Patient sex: M
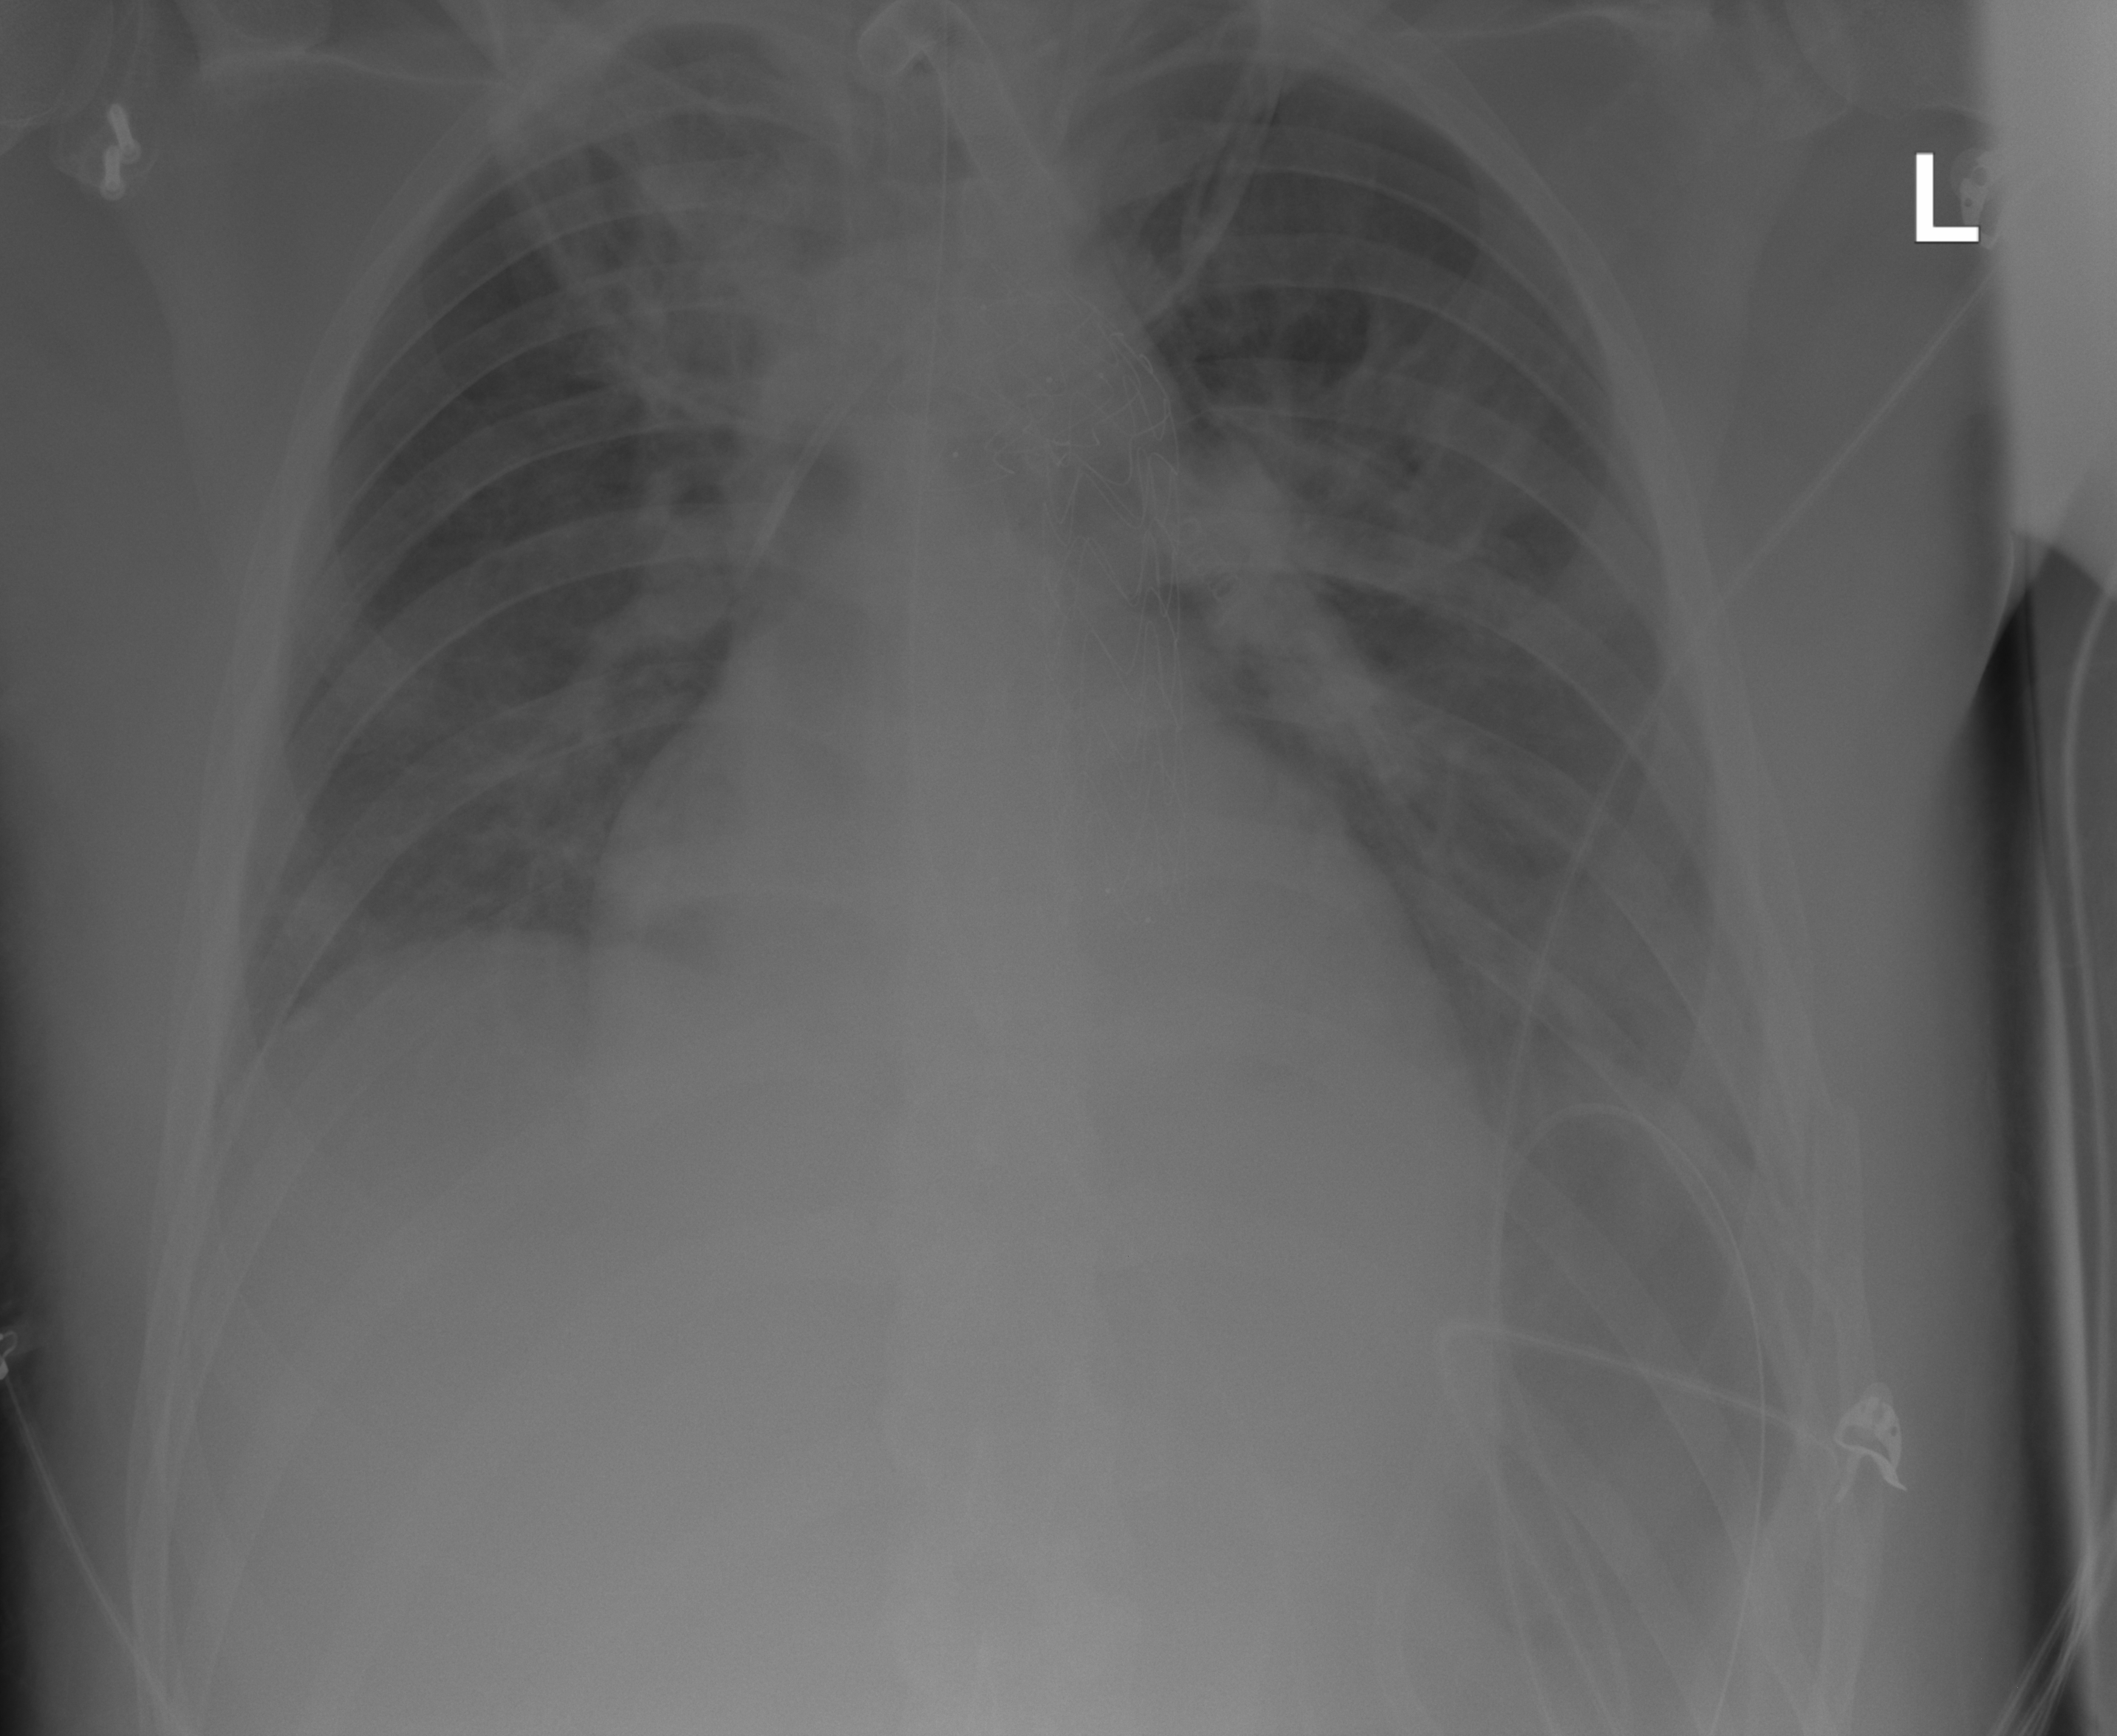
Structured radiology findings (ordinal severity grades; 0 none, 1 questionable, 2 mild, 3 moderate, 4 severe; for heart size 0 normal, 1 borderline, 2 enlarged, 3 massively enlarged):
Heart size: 2
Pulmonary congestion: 0
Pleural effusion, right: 0
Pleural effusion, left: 2
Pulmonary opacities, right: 2
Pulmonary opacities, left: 2
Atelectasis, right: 2
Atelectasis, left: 2